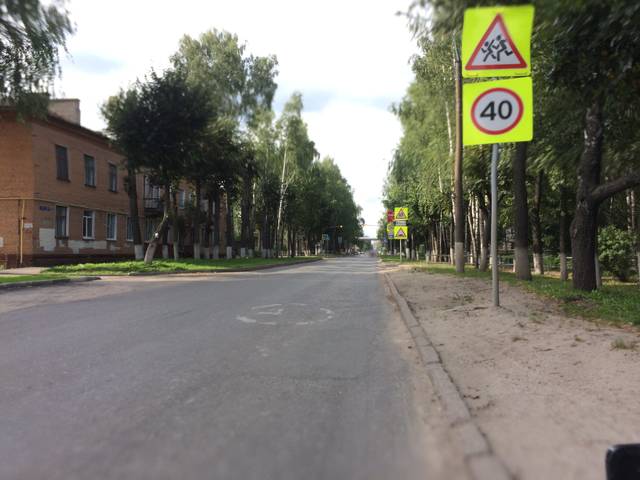
Region: Russia
Coordinates: 56.63, 47.878